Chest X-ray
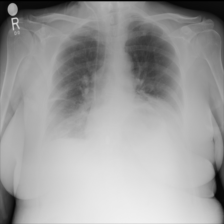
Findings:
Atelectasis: positive
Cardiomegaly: negative
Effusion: negative
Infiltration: negative
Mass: negative
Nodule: negative
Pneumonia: negative
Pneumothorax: negative
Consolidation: negative
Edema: negative
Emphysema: negative
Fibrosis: negative
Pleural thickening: negative
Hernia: negative